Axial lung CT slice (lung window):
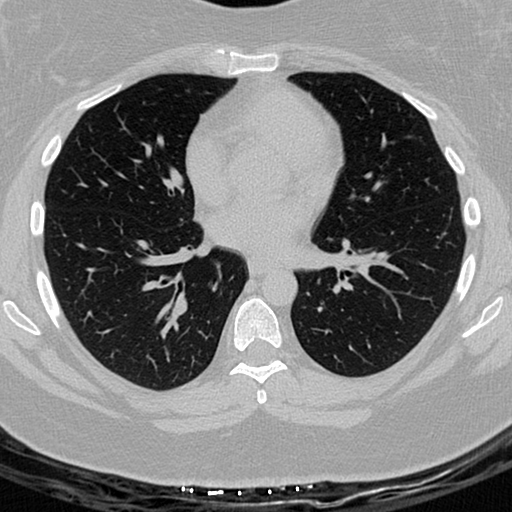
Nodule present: no